Question: I am trying to map 'Human Poverty Index' for <URL> with choropleth map in 'R' using 'geojson' and 'ggplot2'.
I read 'geojson' data for Nepal with districts <URL>.
I saw some examples <URL>.
This is what I did:
'''
# Read geojson data for nepal with districts
library(tidyverse)
library(geojsonio)
#>
#> Attaching package: 'geojsonio'
#> The following object is masked from 'package:base':
#>
#> pretty
spdf <- geojson_read("nepal-districts.geojson", what = "sp")
##https://github.com/mesaugat/geoJSON-Nepal/blob/master/nepal-districts.geojson
#tidy data for ggplot2
library(broom)
spdf_fortified <- tidy(spdf)
#> Regions defined for each Polygons
# plot
ggplot() +
geom_polygon(data = spdf_fortified, aes( x = long, y = lat, group = group)) +
theme_void() +
coord_map()
'''

'''
names(spdf_fortified)
#> [1] "long" "lat" "order" "hole" "piece" "group" "id"
#Now read the data to map to districts
data=read.csv("data.csv")
#data from here
#https://github.com/opennepal/odp-poverty/blob/master/Human%20Poverty%20Index%20Value%20by%20Districts%20(2011)/data.csv
#filter and select data to reflect Value of HPI in various districts
data <- data %>% filter(Sub.Group=="HPI") %>% select(District,Value)
head(data)
#> District Value
#> 1 Achham 46.68
#> 2 Arghakhanchi 27.37
#> 3 Banke 32.10
#> 4 Baglung 27.33
#> 5 Baitadi 39.58
#> 6 Bajhang 45.32
# Value represents HPI value for each district.
#Now how to merge and fill Value for various districts
#
#
#
#
'''
Created on 2018-06-14 by the <URL>.
If I can merge 'spdf_fortified' and 'data' into 'merged_df', I think I can get the chloropleth map with this code:
'''
ggplot(data = merged_df, aes(x = long, y = lat, group = group)) + geom_polygon(aes(fill = Value), color = 'gray', size = 0.1)
'''
Any help in merging two data ?
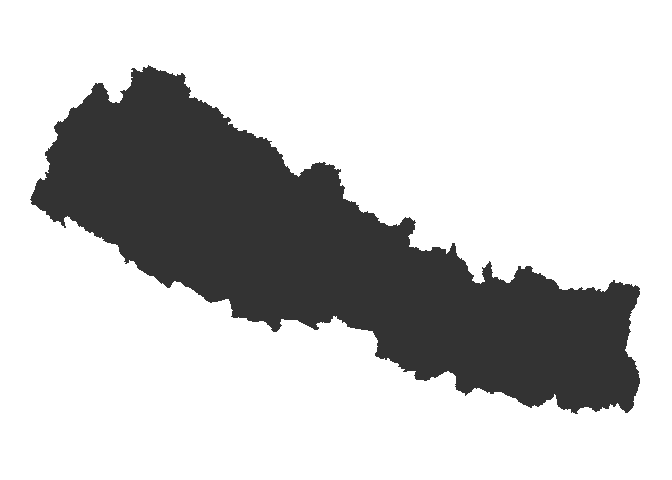
Answer: Not to upend your whole system, but I've been working with <URL> a lot lately, and have found it a lot easier to work with than sp. ggplot has good support, too, so you can plot with 'geom_sf', turned into a choropleth by mapping a variable to 'fill':
'''
library(sf)
library(tidyverse)
nepal_shp <- read_sf('https://raw.githubusercontent.com/mesaugat/geoJSON-Nepal/master/nepal-districts.geojson')
nepal_data <- read_csv('https://raw.githubusercontent.com/opennepal/odp-poverty/master/Human%20Poverty%20Index%20Value%20by%20Districts%20(2011)/data.csv')
# calculate points at which to plot labels
centroids <- nepal_shp %>%
st_centroid() %>%
bind_cols(as_data_frame(st_coordinates(.))) # unpack points to lat/lon columns
nepal_data %>%
filter('Sub Group' == "HPI") %>%
mutate(District = toupper(District)) %>%
left_join(nepal_shp, ., by = c('DISTRICT' = 'District')) %>%
ggplot() +
geom_sf(aes(fill = Value)) +
geom_text(aes(X, Y, label = DISTRICT), data = centroids, size = 1, color = 'white')
'''

Three of the districts are named differently in the two data frames and will have to be cleaned up, but it's a pretty good starting point without a lot of work.
'ggrepel::geom_text_repel' is a possibility to avoid overlapping labels.